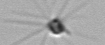
Label: Calciopappus